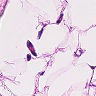
Metastatic tissue present: no